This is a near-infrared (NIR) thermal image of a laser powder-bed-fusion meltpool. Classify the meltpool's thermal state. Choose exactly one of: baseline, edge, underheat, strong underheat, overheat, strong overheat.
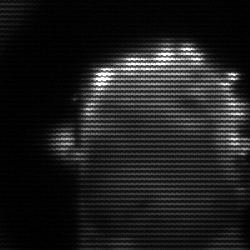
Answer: baseline